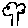
Label: tree